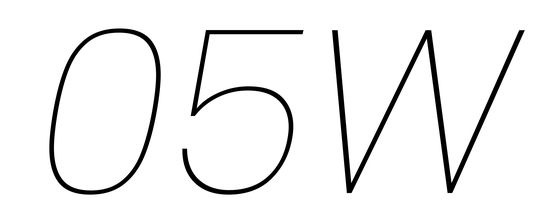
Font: Poppins-ThinItalic